Question: When using the <URL>, the colours of the bars depend on the column or row the data is in. Example:
'''
data = peaks(20);
bar3(data);
view(-135,30)
'''

How can I make it that the colour of each bar only depends on the height (zdata) of that bar?
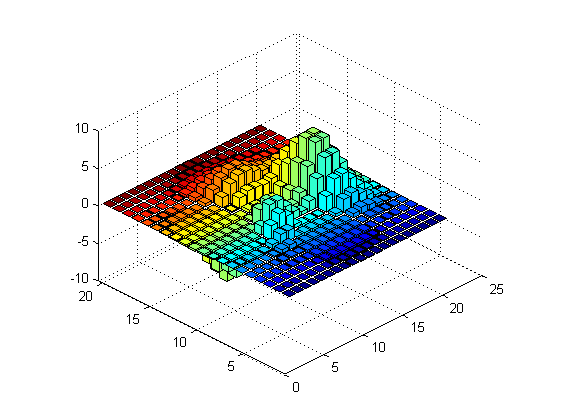
Answer: It is quite difficult to mess around with the colours of the bars, as all the bars are constructed with patches. You'll have to change the zdata of the vertices of the patches; since this is not very straightforward, I've made a function just for this purpose: <URL>
Example:
'''
data = peaks(20);
bar3c(data);
view(-135,30)
'''

## Edit
If you want to use other colors, simply change the <URL>.
If you want to set a whole range to get one same color instead of getting a gradient between your min/max values, you'll have to change the call to 'makecdata'. Now it uses the 'zdata' to specify its color, you can easily change that to give a range a specific color.
Actually, I just did that and the result can be found <URL>.
Example:
'''
data = peaks(20);
bar3crange([-8 0 3 4 8], data);
% colormap: red/yellow/green/blue
colormap([1 0 0;1 1 0;0 1 0;0 0 1]);
view(-135,30);
'''